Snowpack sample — Snodgrass Mountain, Crested Butte, Colorado (2/4/25, 12:06 PM MST)
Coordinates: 38.923, -106.968
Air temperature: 35 °F
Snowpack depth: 80 cm
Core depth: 30 cm
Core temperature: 35.6 °F
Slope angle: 14°, slope face: 78°
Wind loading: low
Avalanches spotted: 0
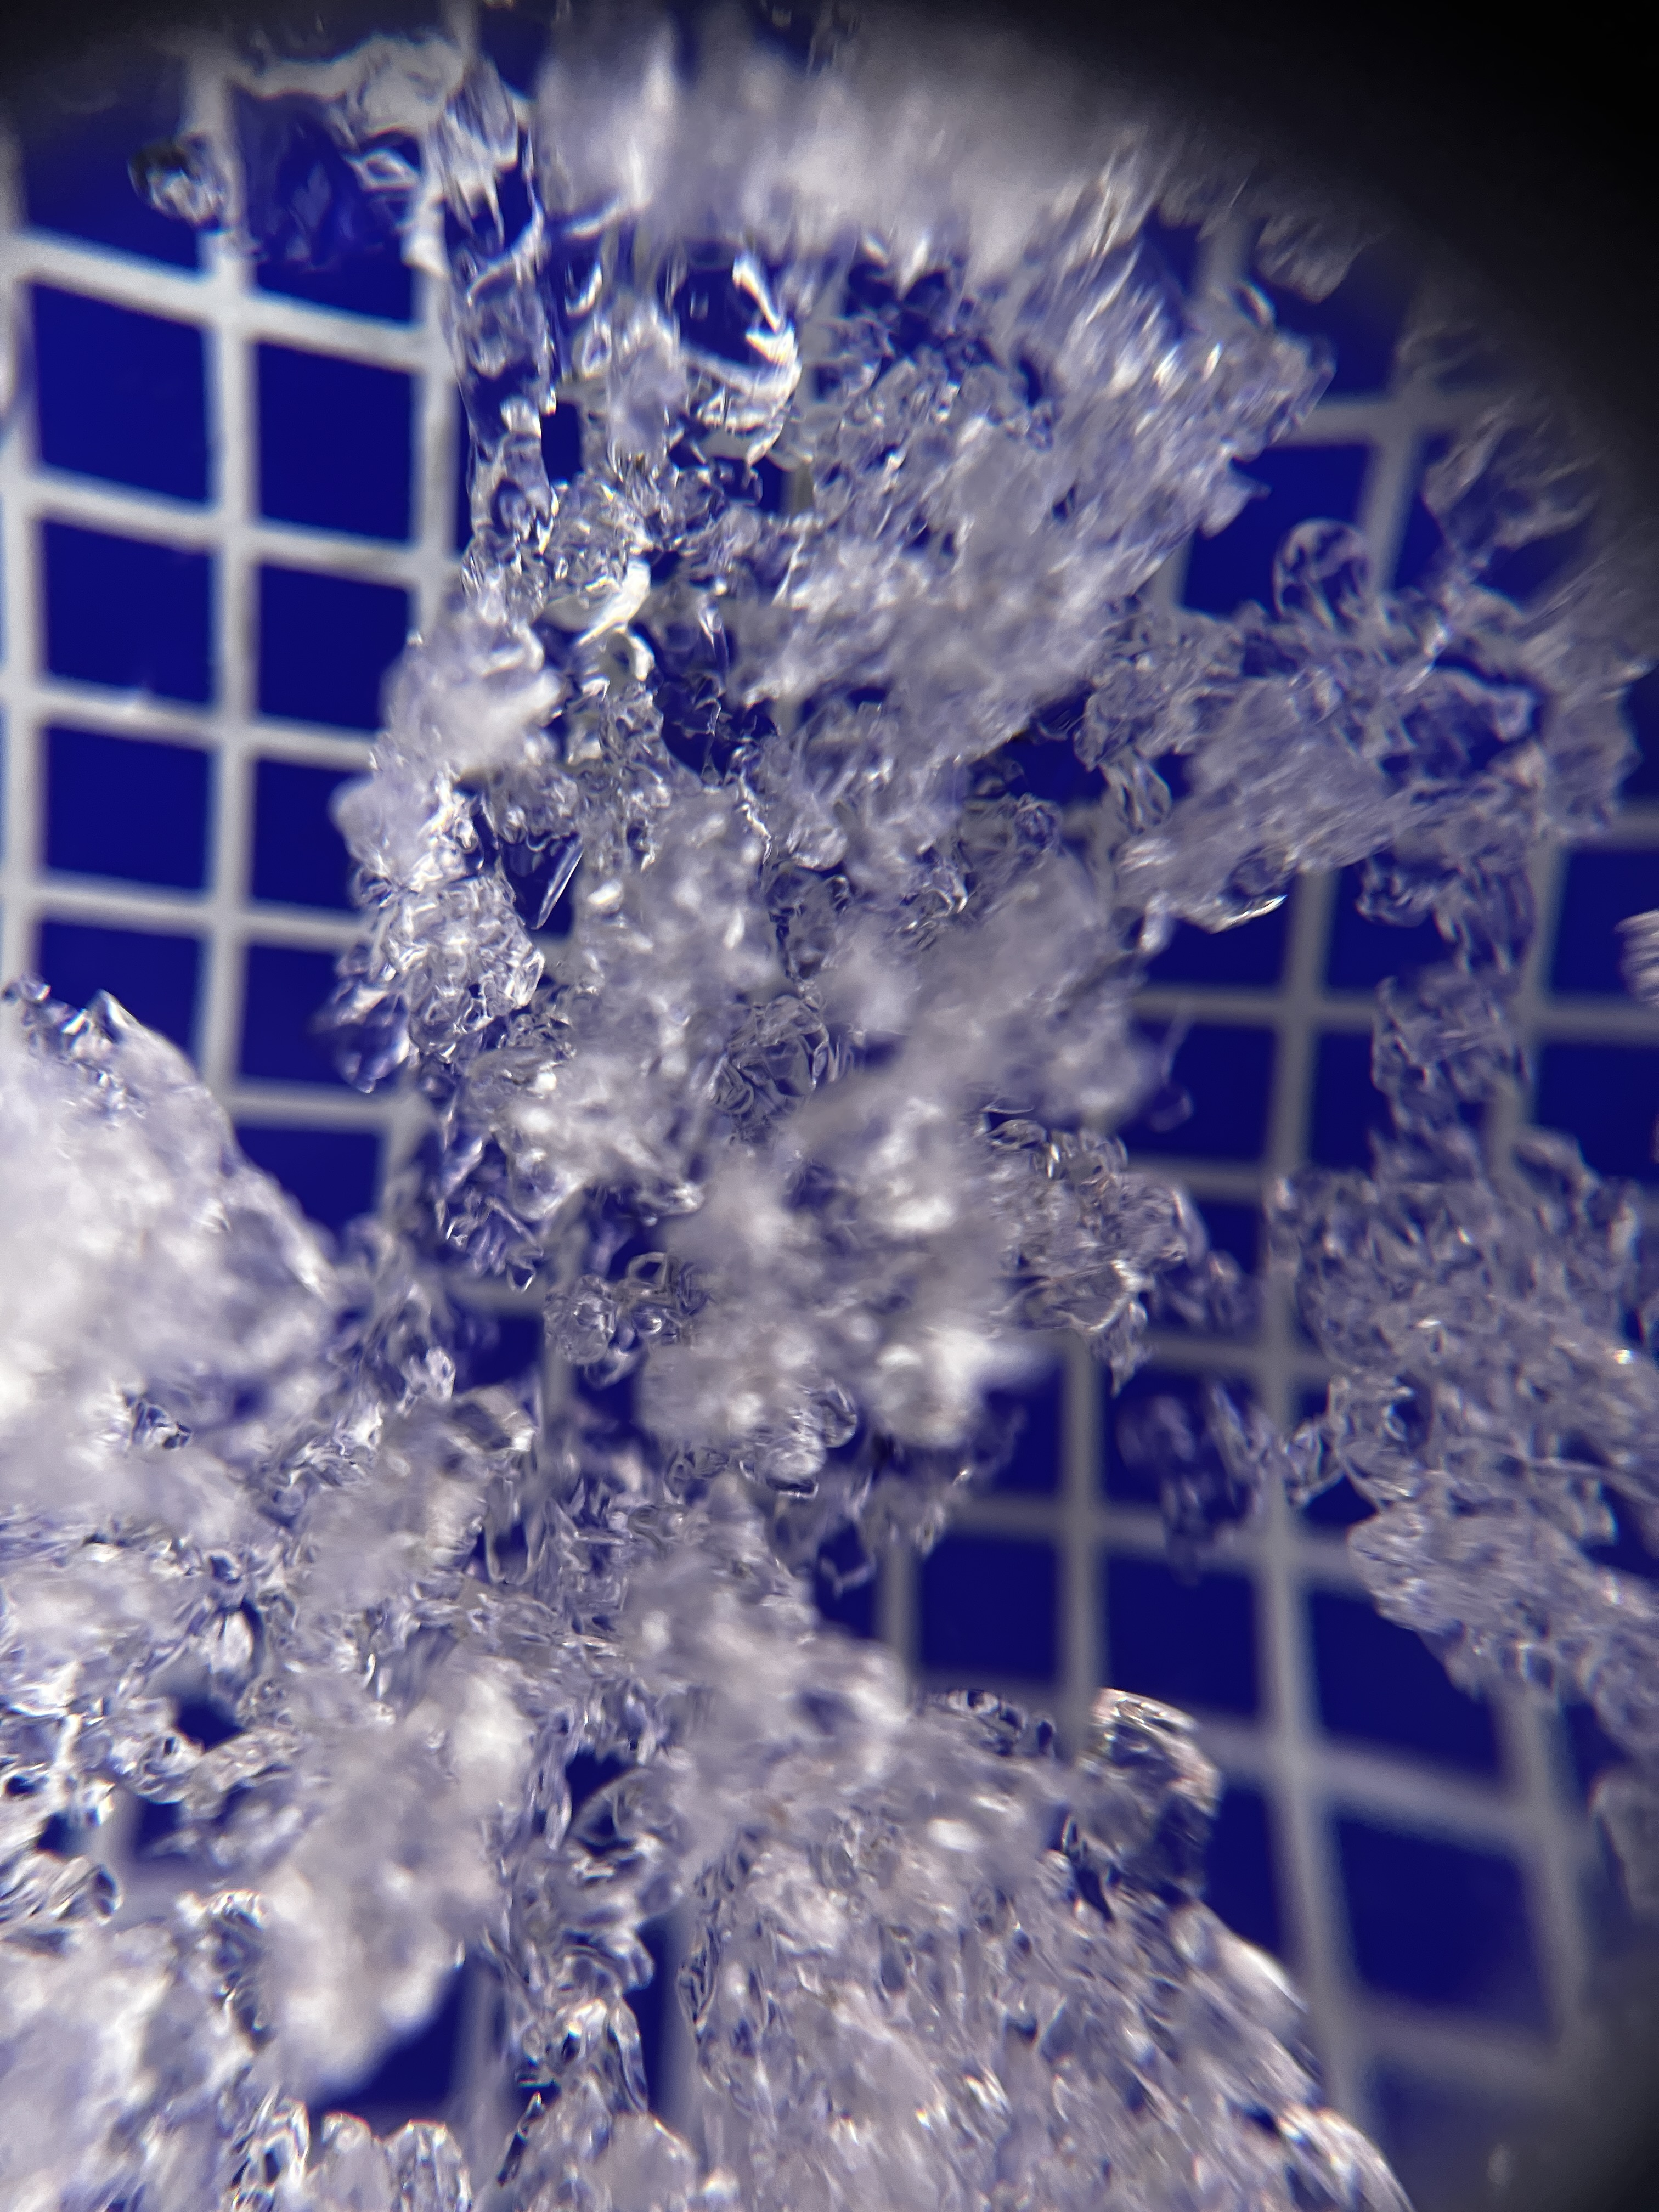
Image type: magnified_profile
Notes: No avalanches nearby, unusually warm weather for the last month reported by residents, Collected 25 yards from treeline